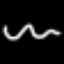
Label: squiggle